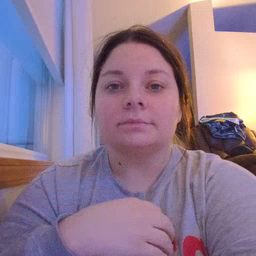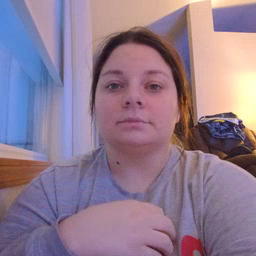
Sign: pool